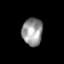
Tissue: skin
Cell type: Epithelial cells
Senescence score: 0.249
Nuclear area (px): 555
Mean DAPI intensity: 150.443